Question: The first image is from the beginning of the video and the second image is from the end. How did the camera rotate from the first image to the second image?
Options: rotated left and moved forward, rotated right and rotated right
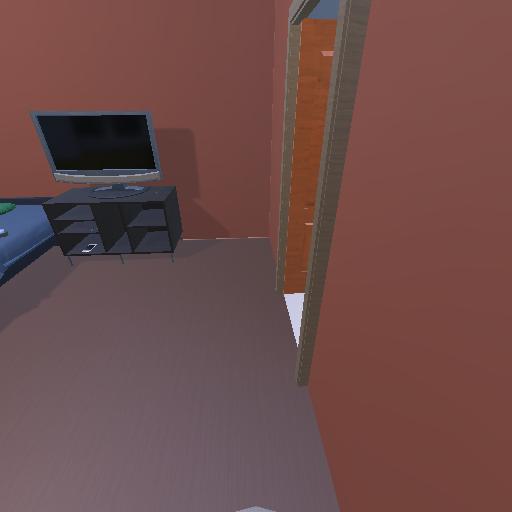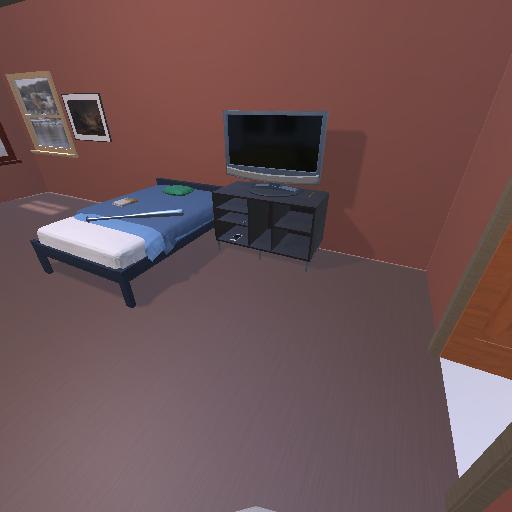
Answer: rotated left and moved forward